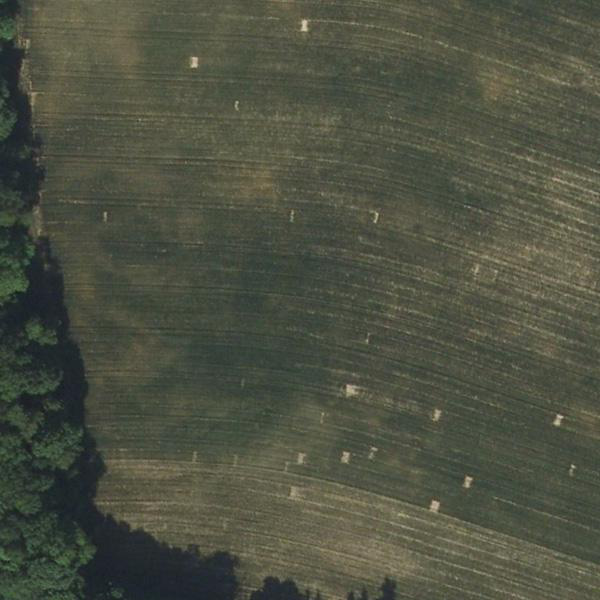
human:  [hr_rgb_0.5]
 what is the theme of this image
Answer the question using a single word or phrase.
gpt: meadow